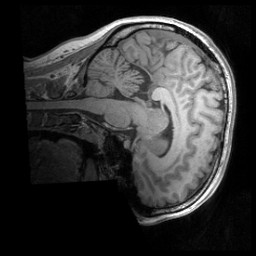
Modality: T1w
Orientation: sagittal
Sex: female